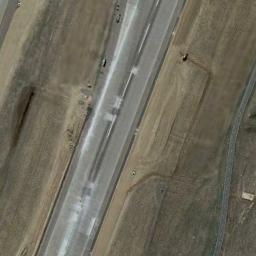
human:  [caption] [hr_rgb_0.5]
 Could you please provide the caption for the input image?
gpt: The runway is on the bare land .

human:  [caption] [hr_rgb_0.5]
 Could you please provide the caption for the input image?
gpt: The grass is beside the runway .

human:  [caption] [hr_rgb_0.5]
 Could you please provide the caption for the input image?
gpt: There is yellow bare ground next to the runway, And there are white short and thick signs on the runway .

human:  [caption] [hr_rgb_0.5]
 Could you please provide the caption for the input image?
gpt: The runway goes through the clearing and some center line markings are on the runway .

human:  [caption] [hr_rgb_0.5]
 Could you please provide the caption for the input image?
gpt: There are brown bare land beside the runway .